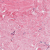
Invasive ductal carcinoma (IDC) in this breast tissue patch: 0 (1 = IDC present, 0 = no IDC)